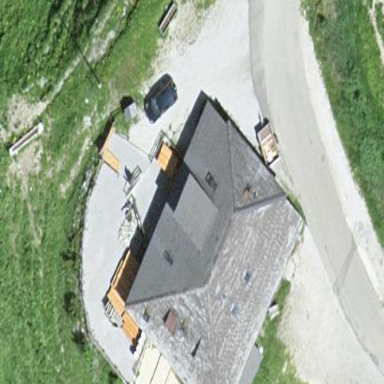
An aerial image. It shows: Restaurant housed in cabin with hipped roof shape.